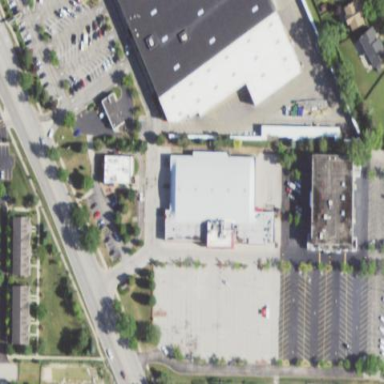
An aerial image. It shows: Commercial building with bowling alley on the leisure land.